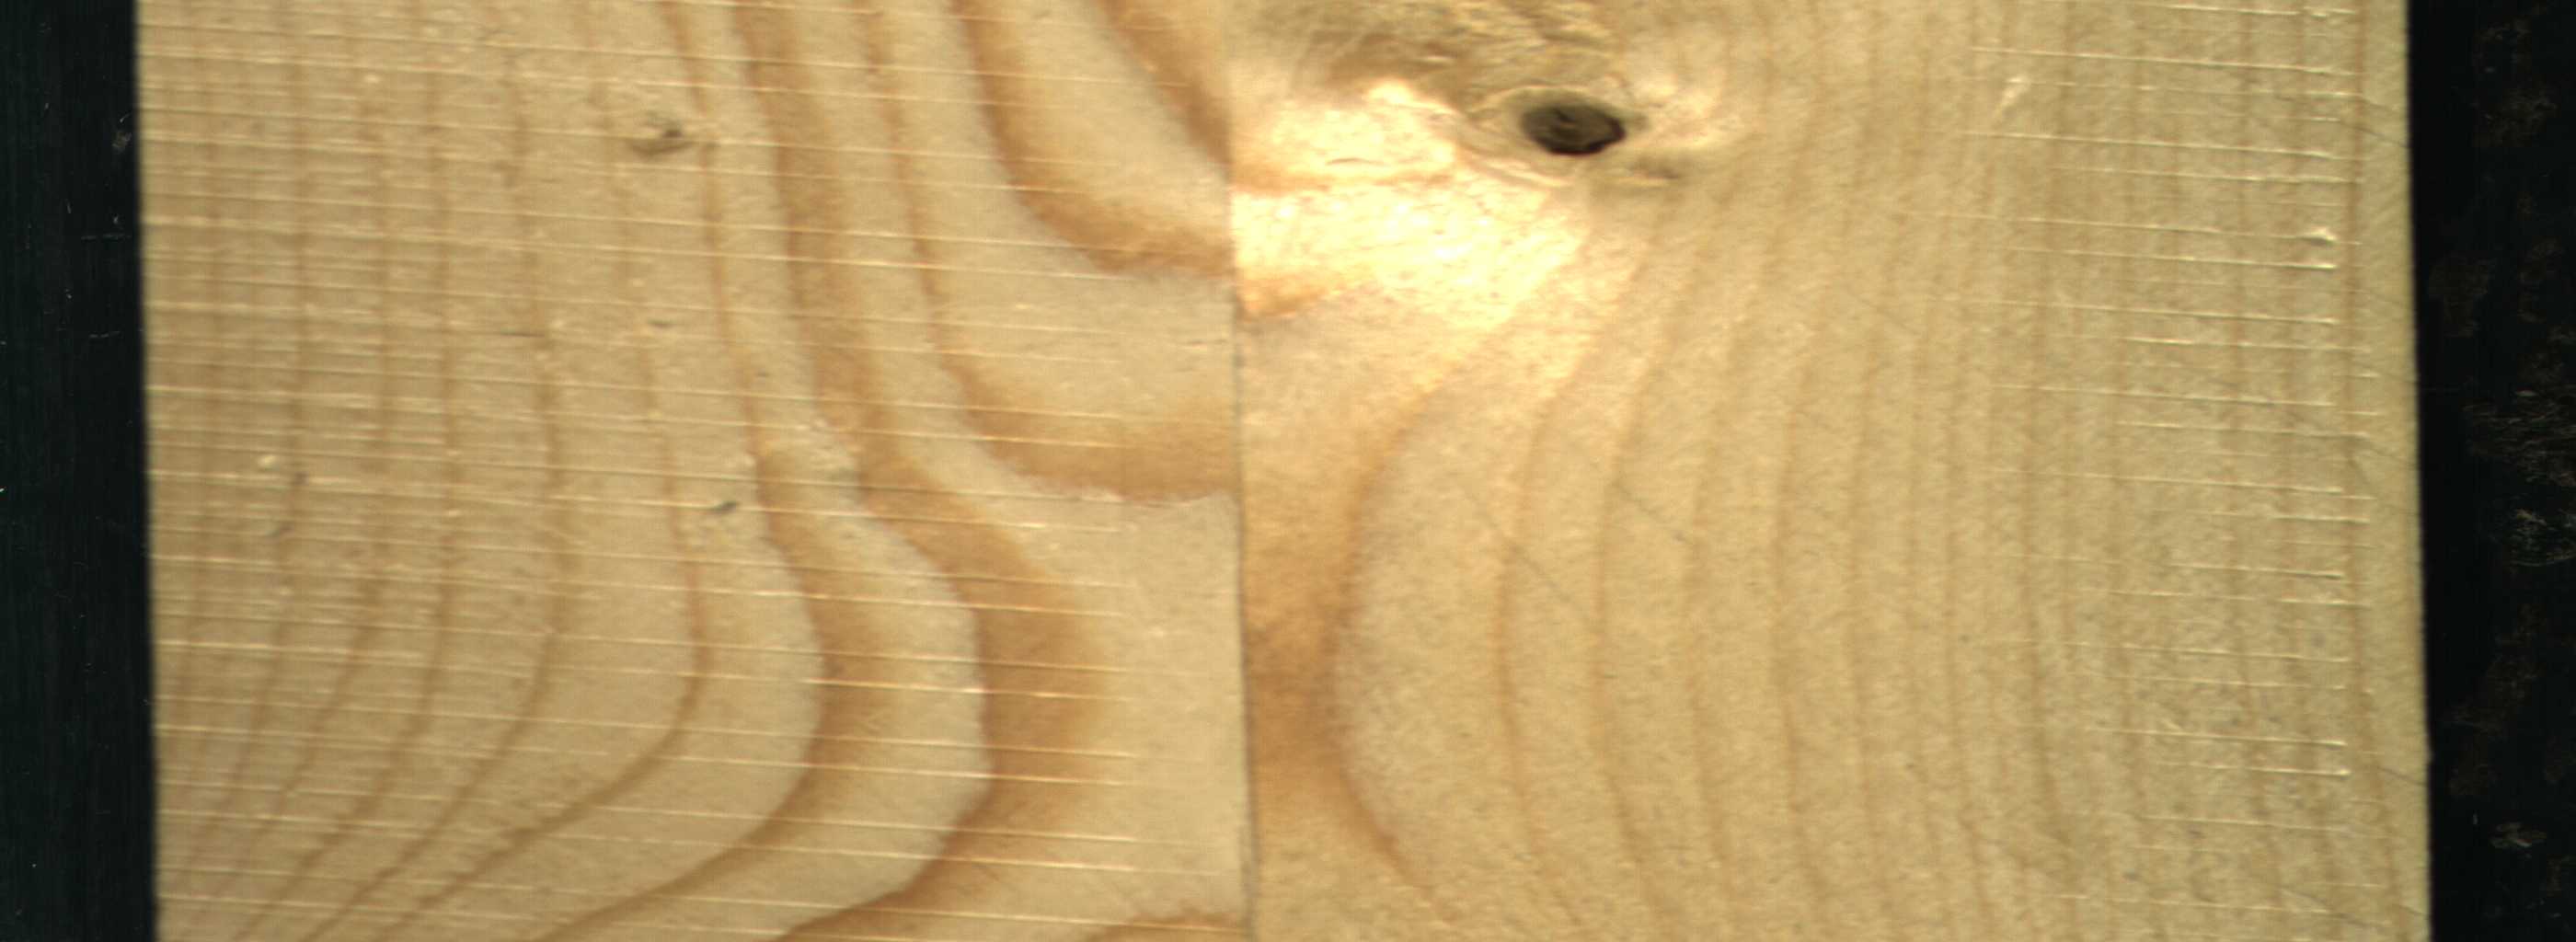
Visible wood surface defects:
Dead_Knot